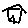
Label: house